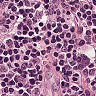
Metastatic tissue present: no